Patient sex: F
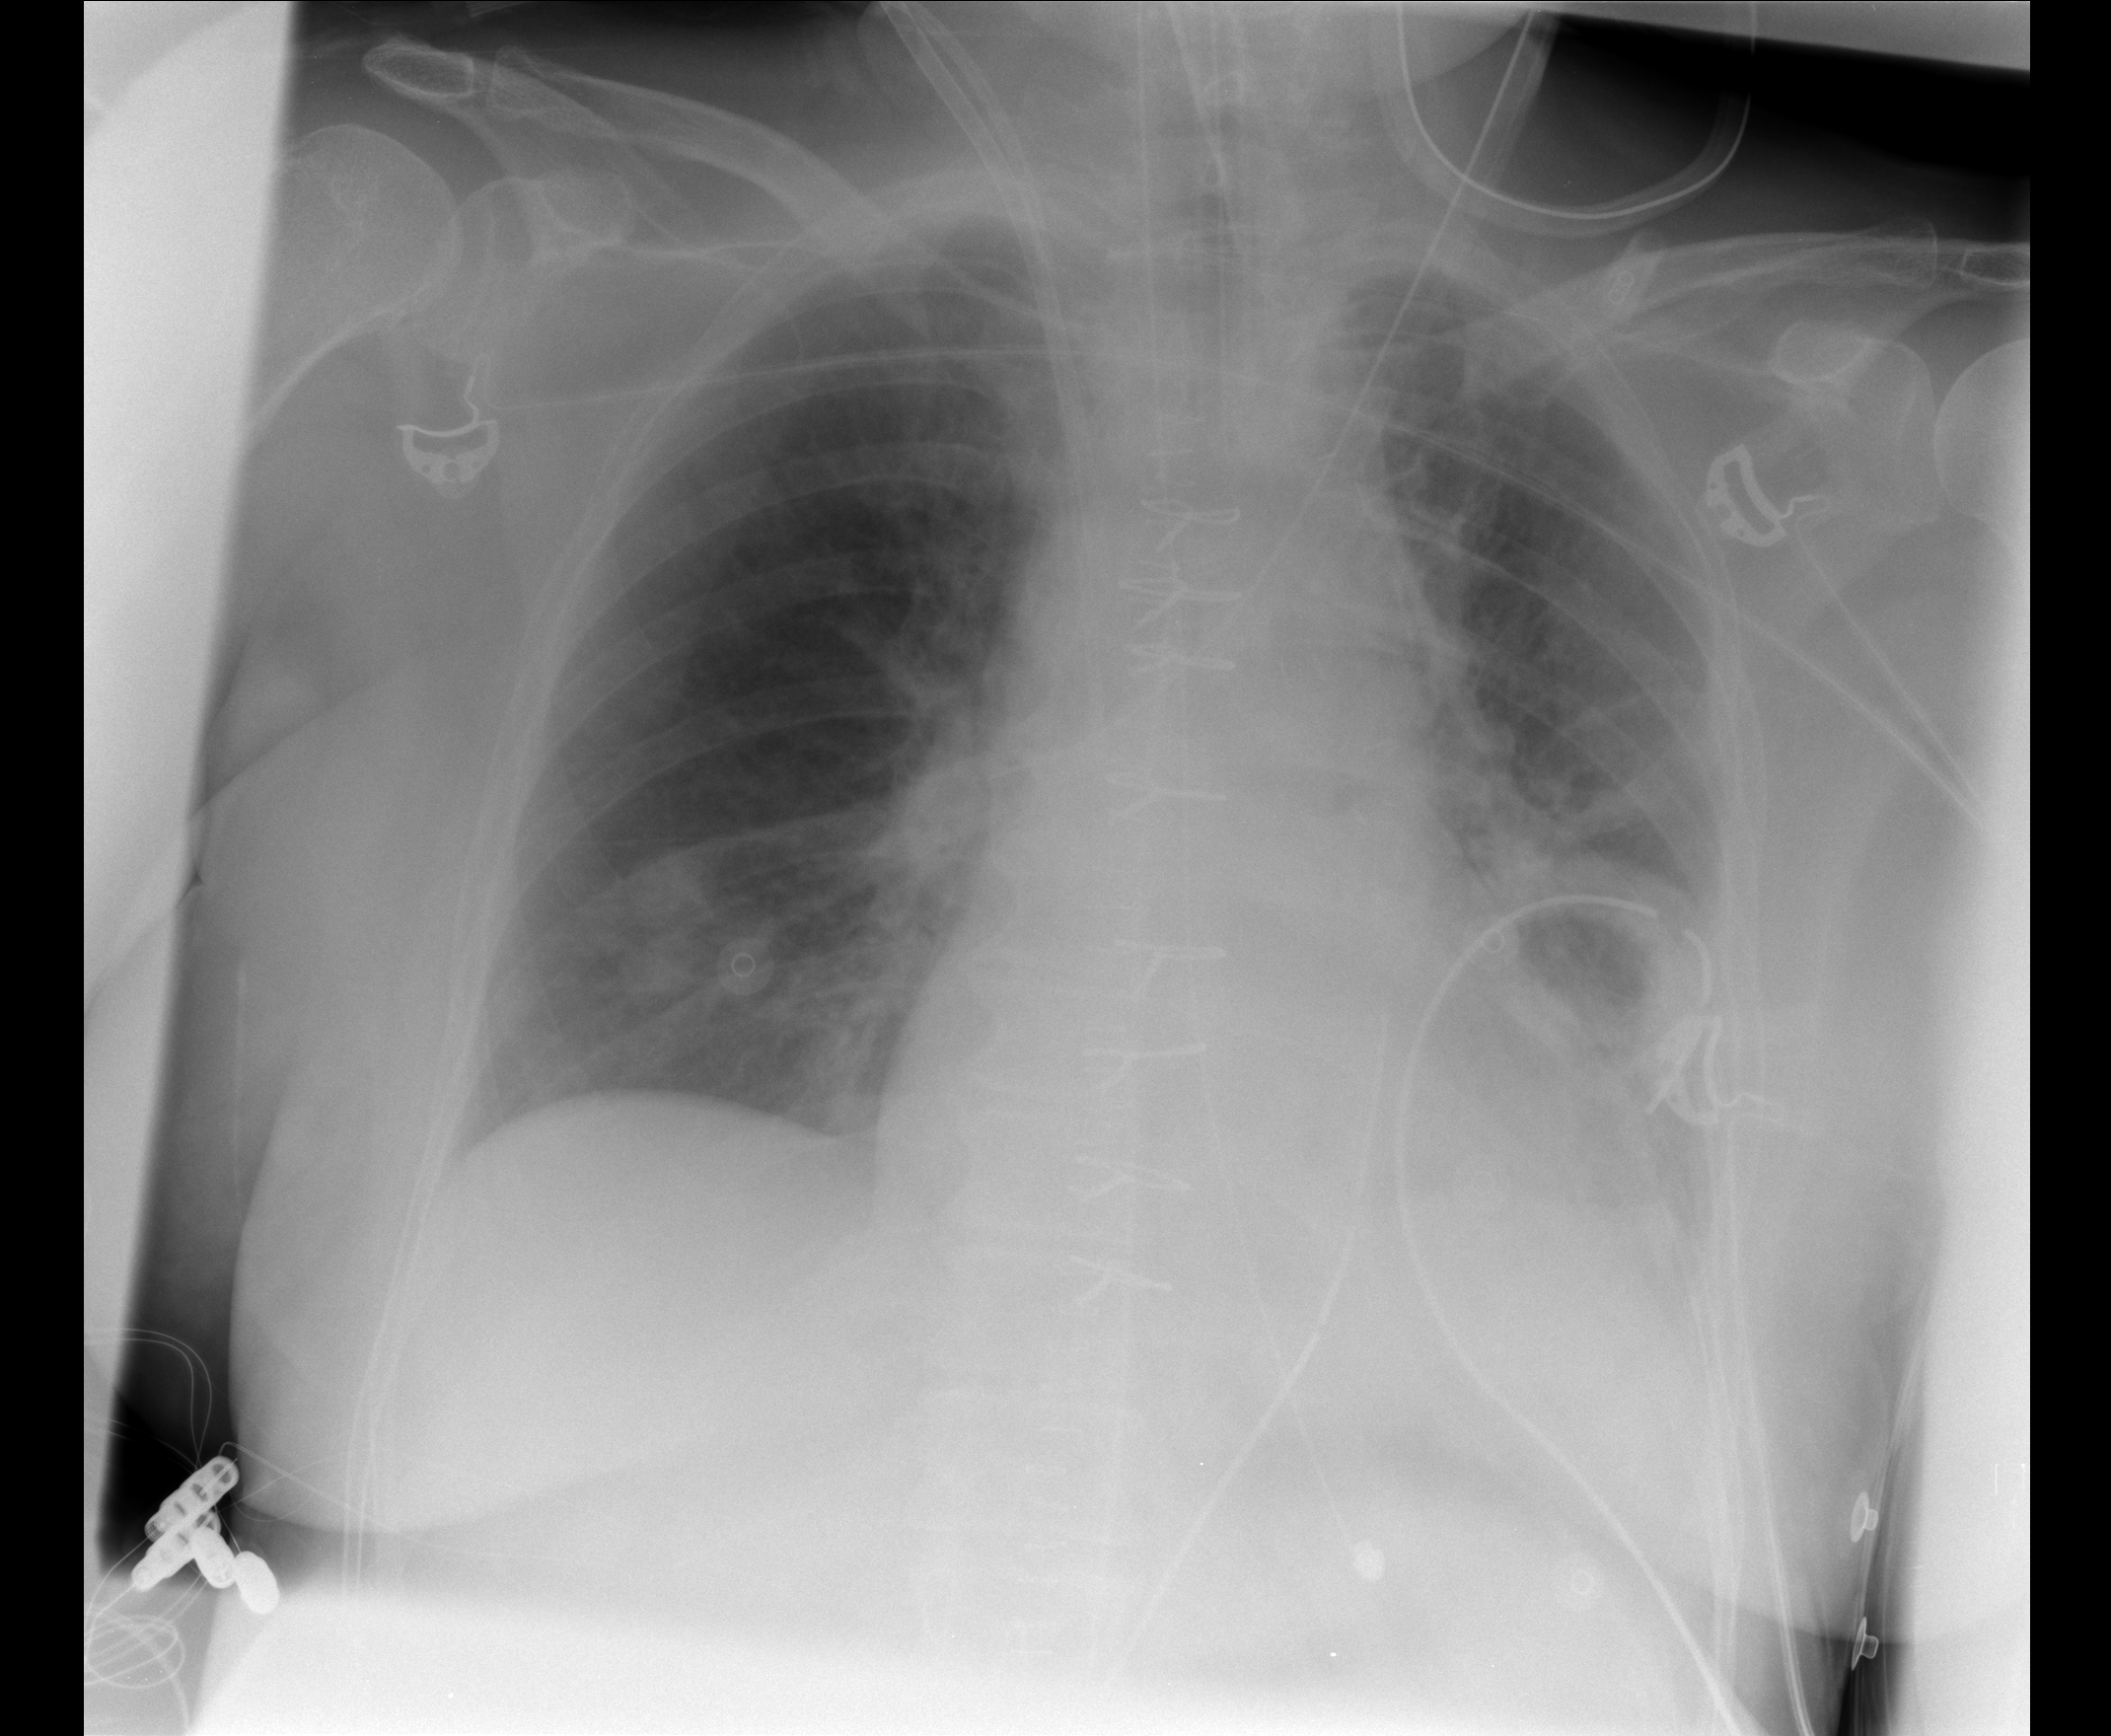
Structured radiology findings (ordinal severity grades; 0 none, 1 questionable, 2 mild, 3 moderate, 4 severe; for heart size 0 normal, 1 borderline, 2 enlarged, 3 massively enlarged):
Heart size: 1
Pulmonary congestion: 2
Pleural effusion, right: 0
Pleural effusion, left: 2
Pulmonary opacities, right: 0
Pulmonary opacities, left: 0
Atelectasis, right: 2
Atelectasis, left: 2